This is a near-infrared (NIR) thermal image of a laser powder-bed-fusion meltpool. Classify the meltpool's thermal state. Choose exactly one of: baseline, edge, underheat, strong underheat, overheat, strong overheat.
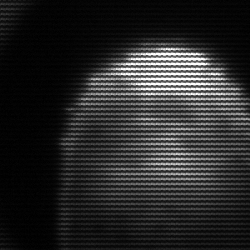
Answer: edge